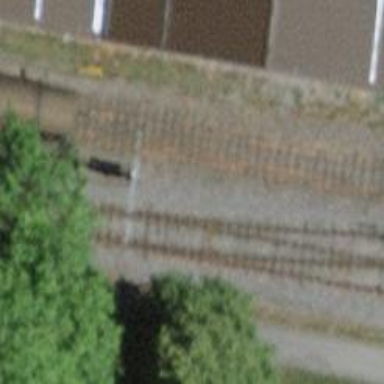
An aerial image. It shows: Railway switch.